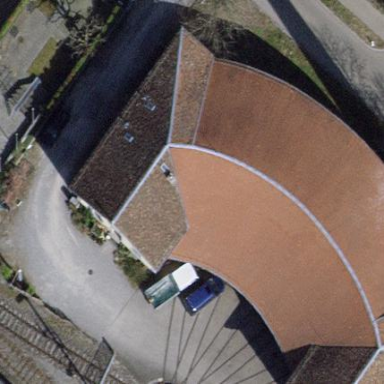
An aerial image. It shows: Roundhouse building near railway.